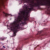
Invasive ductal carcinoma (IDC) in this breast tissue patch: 0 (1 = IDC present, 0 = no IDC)